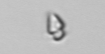
Label: Heterocapsa_rotundata